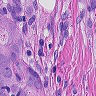
Metastatic tissue present: yes